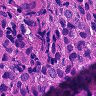
Metastatic tissue present: yes